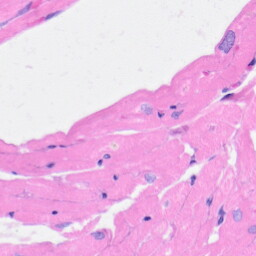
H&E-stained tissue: Heart